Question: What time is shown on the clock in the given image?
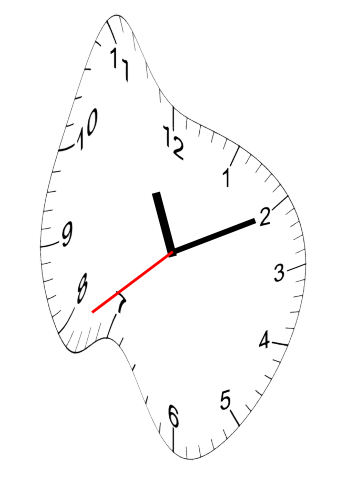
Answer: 11:10:39